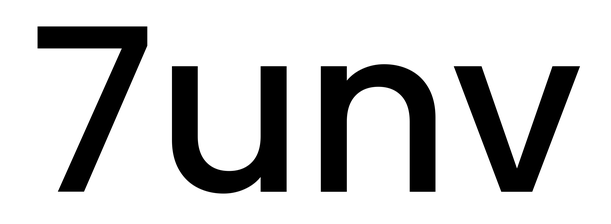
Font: Poppins-Medium